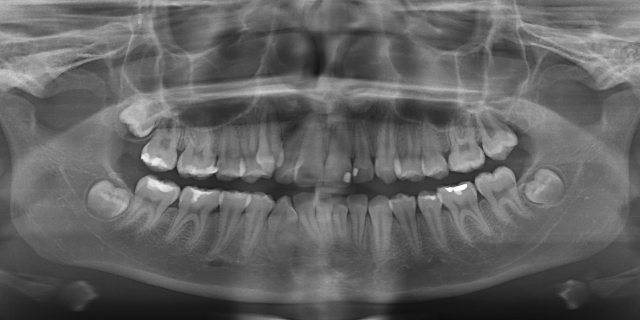
adult